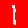
Digit: 1